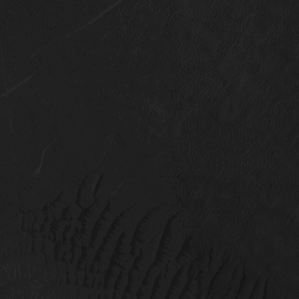
Label: non_frost